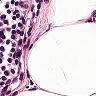
Metastatic tissue present: no